Question: I try to describe the situation, I have activity with listview1 and container where I keep fragment.
it looks like this
Yellow is the container with fragment.
At the beginning when app starts, in the yellow container I keep fragment with another for example listView2. When I click on the listView1, on the yellow part should appear another fragment which shows picture. And when I want to close this picture, the listview2 should appear back on the yellow side and everything works great until this code.
here I make the replace action in the yellow container and after that I try to recreate the listview2
in the new replaced fragment
'''
public void backToList()
{
FragmentTransaction fragmentTransaction = fragManager.beginTransaction();
Fragment fragment =null;
fragment = new Presence_Fragment();
fragmentTransaction.replace(R.id.main_screen_fragment_container, fragment);
fragmentTransaction.commit();
createProperlyListViewInPresenceOrAktywnosciFragment();
}
'''
and here is method which invokes CreateListViewMethod() from fragment
'''
public void createProperlyListViewInPresenceOrAktywnosciFragment()
{
Presence_Fragment presence_Fragment = (Presence_Fragment) fragManager.findFragmentById(R.id.main_screen_fragment_container);
presence_Fragment.CreateListView();
}
'''
The logcat:
'''
09-13 00:52:35.653: E/AndroidRuntime(2980): FATAL EXCEPTION: main
09-13 00:52:35.653: E/AndroidRuntime(2980): Process: com.example.kinder, PID: 2980
09-13 00:52:35.653: E/AndroidRuntime(2980): java.lang.ClassCastException: com.example.kinder.ChildBioFragment cannot be cast to com.example.kinder.Presence_Fragment
09-13 00:52:35.653: E/AndroidRuntime(2980): at com.example.kinder.MainScreen.createProperlyListViewInPresenceOrAktywnosciFragment(MainScreen.java:175)
09-13 00:52:35.653: E/AndroidRuntime(2980): at com.example.kinder.MainScreen.backToList(MainScreen.java:216)
09-13 00:52:35.653: E/AndroidRuntime(2980): at com.example.kinder.ChildBioFragment$1.onClick(ChildBioFragment.java:47)
09-13 00:52:35.653: E/AndroidRuntime(2980): at android.view.View.performClick(View.java:4445)
09-13 00:52:35.653: E/AndroidRuntime(2980): at android.view.View$PerformClick.run(View.java:18446)
09-13 00:52:35.653: E/AndroidRuntime(2980): at android.os.Handler.handleCallback(Handler.java:733)
09-13 00:52:35.653: E/AndroidRuntime(2980): at android.os.Handler.dispatchMessage(Handler.java:95)
09-13 00:52:35.653: E/AndroidRuntime(2980): at android.os.Looper.loop(Looper.java:136)
09-13 00:52:35.653: E/AndroidRuntime(2980): at android.app.ActivityThread.main(ActivityThread.java:5139)
09-13 00:52:35.653: E/AndroidRuntime(2980): at java.lang.reflect.Method.invokeNative(Native Method)
09-13 00:52:35.653: E/AndroidRuntime(2980): at java.lang.reflect.Method.invoke(Method.java:515)
09-13 00:52:35.653: E/AndroidRuntime(2980): at com.android.internal.os.ZygoteInit$MethodAndArgsCaller.run(ZygoteInit.java:796)
09-13 00:52:35.653: E/AndroidRuntime(2980): at com.android.internal.os.ZygoteInit.main(ZygoteInit.java:612)
09-13 00:52:35.653: E/AndroidRuntime(2980): at dalvik.system.NativeStart.main(Native Method)
'''
The logcat looks for me like in container I still keep old fragment, but it's impossible I already replace ChildBioFragment with Presence_Fragment and make commit. And I want to invoke method from Presence_fragment so what is wrong with this code
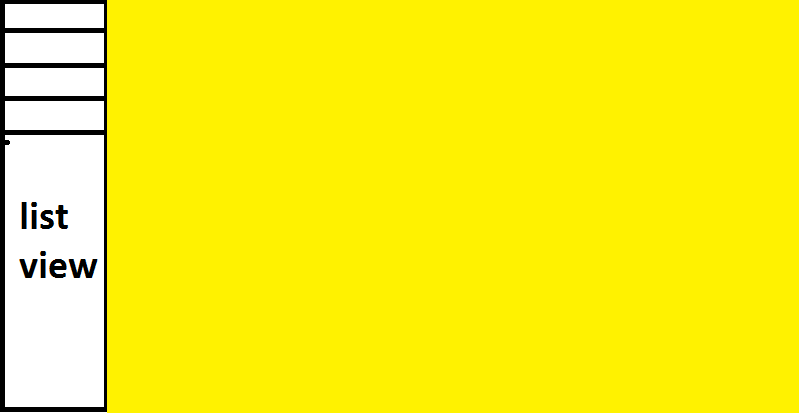
Answer: You're making an assumption here: that 'commit()' immediately executes. However, that is not the case. It executes asynchronously (on the UI thread), as per the documentation:
> The commit does not happen immediately; it will be scheduled as work on the main thread to be done the next time that thread is ready.
One way to execute the commit synchronously is to call the following right after it:
'''
fragmentManager.executePendingTransactions();
'''
Refer to <URL> for details:
> If you want to immediately executing any such pending operations [fragment transactions], you can call this function (only from the main thread) to do so.
Alternatively, just keep a reference to the Presence fragment you instantiate (in stead of retrieving it from the manager). Just remember that 'commit()' runs asynchronously, so don't try to touch any of its views etc right after the commit.